Question: I have this UIView, wich is supposed to be fullscreen, but in my uiviewcontroller, i have an uinavigation bar. If i put the UIView inside it, with the same size as the uiviewcontroller view, it ignores the 64px of the navigationbar, making it bigger than the screen.
Theres any way using constraints and auto-layout to configure it correctly?
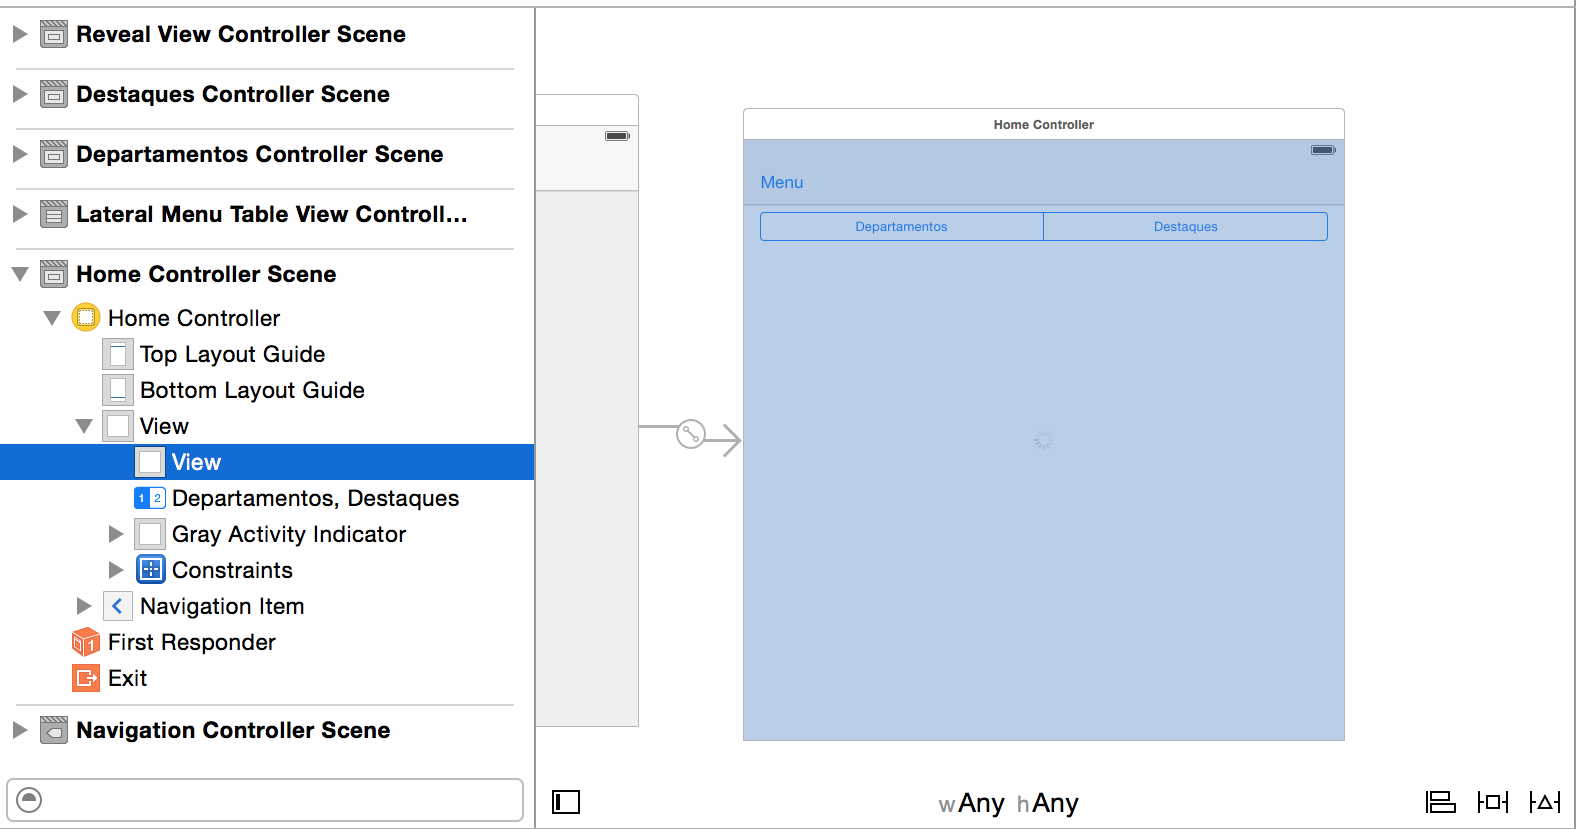
Answer: Make sure the top constraint for the view you added is pinned to the top layout guide, not the superView.